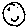
Label: smiley face